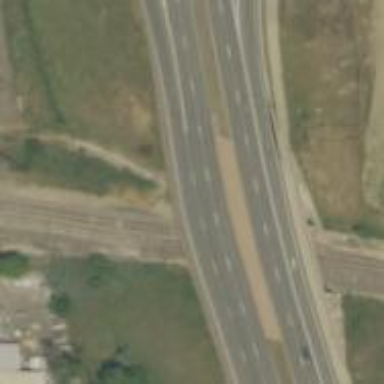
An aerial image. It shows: Trunk highway with bridge.